Question: When trying to configure a Build vNext agent I keep running into the following exception.
'''
Unhandled Exception: System.IO.FileLoadException: Could not load file or assembly 'VsoAgent, Version=14.0.0.0, Culture=neutral, PublicKeyToken=b03f5f7f11d50a3a' or one of its dependencies. Strong name validation failed. (Exception from HRESULT: 0x8013141A) ---> System.Security.SecurityException: Strong name validation failed. (Exception from HRESULT: 0x8013141A)
'''
I already tried disabling strong name verification using "sn -Vr *,*" as sugested here: <URL>
But that does not solve the error. I tried the same on VM's with Visual Studio 2013, 2015 CTP5 & 2015 CTP6.
I followed <URL> to configure the Build.vNext agent
EDIT: Some more info.
I'm trying to configure this on a VM in Azure. I've tried the default Visual Studio Templates from the Gallery. Which means VM's with Server 2012 R2.

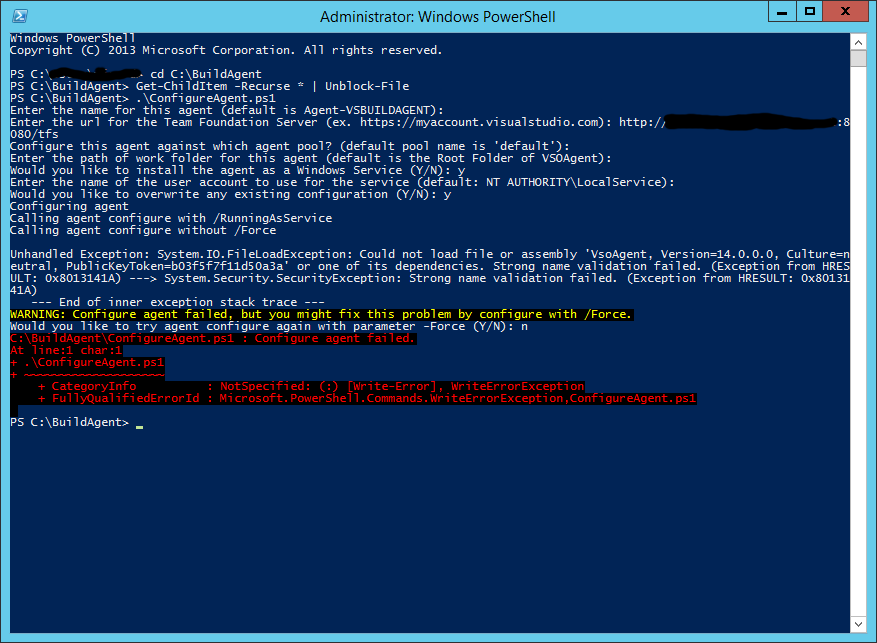
Answer: After downloading the latest version of the VSoAgent.zip file the problem went away. It seems to have been fixed in a newer release of the Agent.